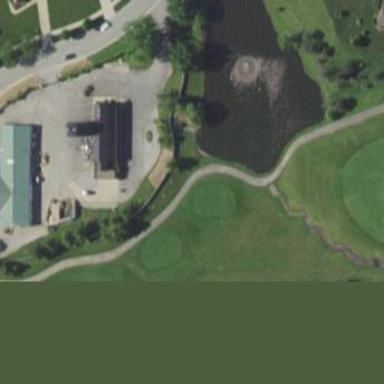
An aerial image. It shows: Water hazard in golf course. The hazard is natural water feature.